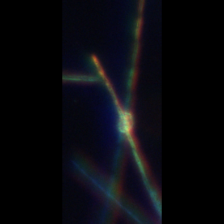
Taxon: Psuedo-nitzschia
Group: Diatoms